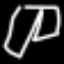
Label: pants